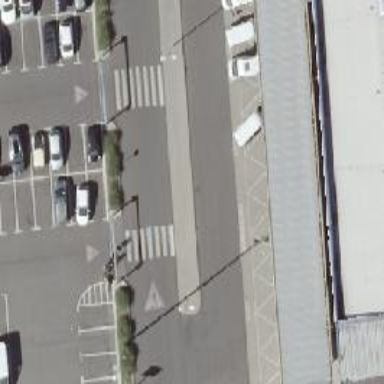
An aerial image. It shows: Uncontrolled zebra crossing on the road.